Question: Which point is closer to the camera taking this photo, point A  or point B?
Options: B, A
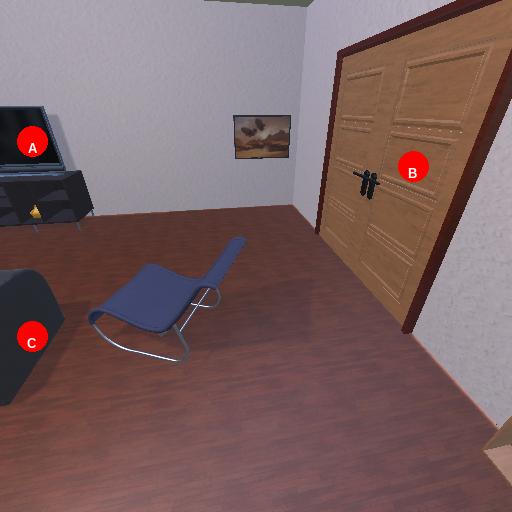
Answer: B